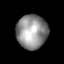
Tissue: lung
Cell type: Others
Senescence score: 0.2373
Nuclear area (px): 1038
Mean DAPI intensity: 143.128